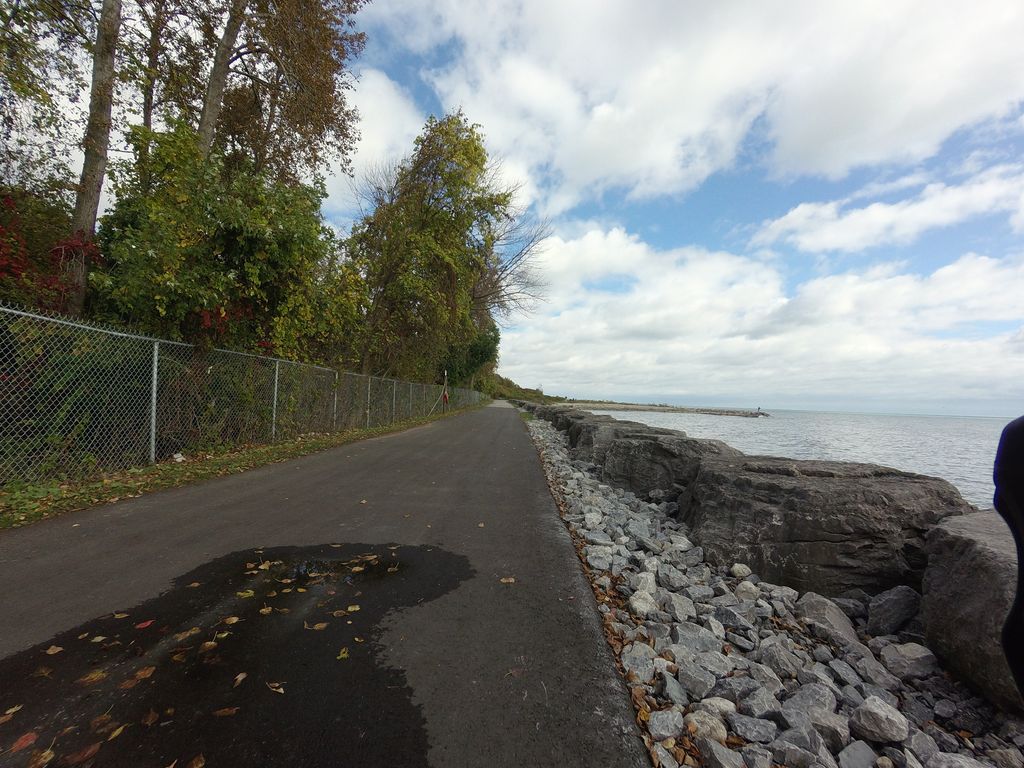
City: toronto